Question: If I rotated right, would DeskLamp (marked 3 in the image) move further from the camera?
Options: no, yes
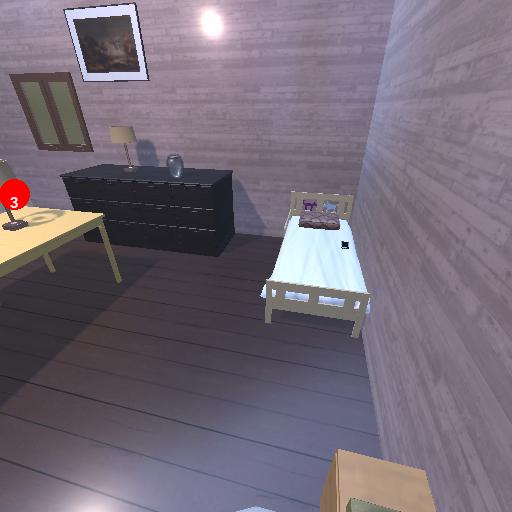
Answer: no